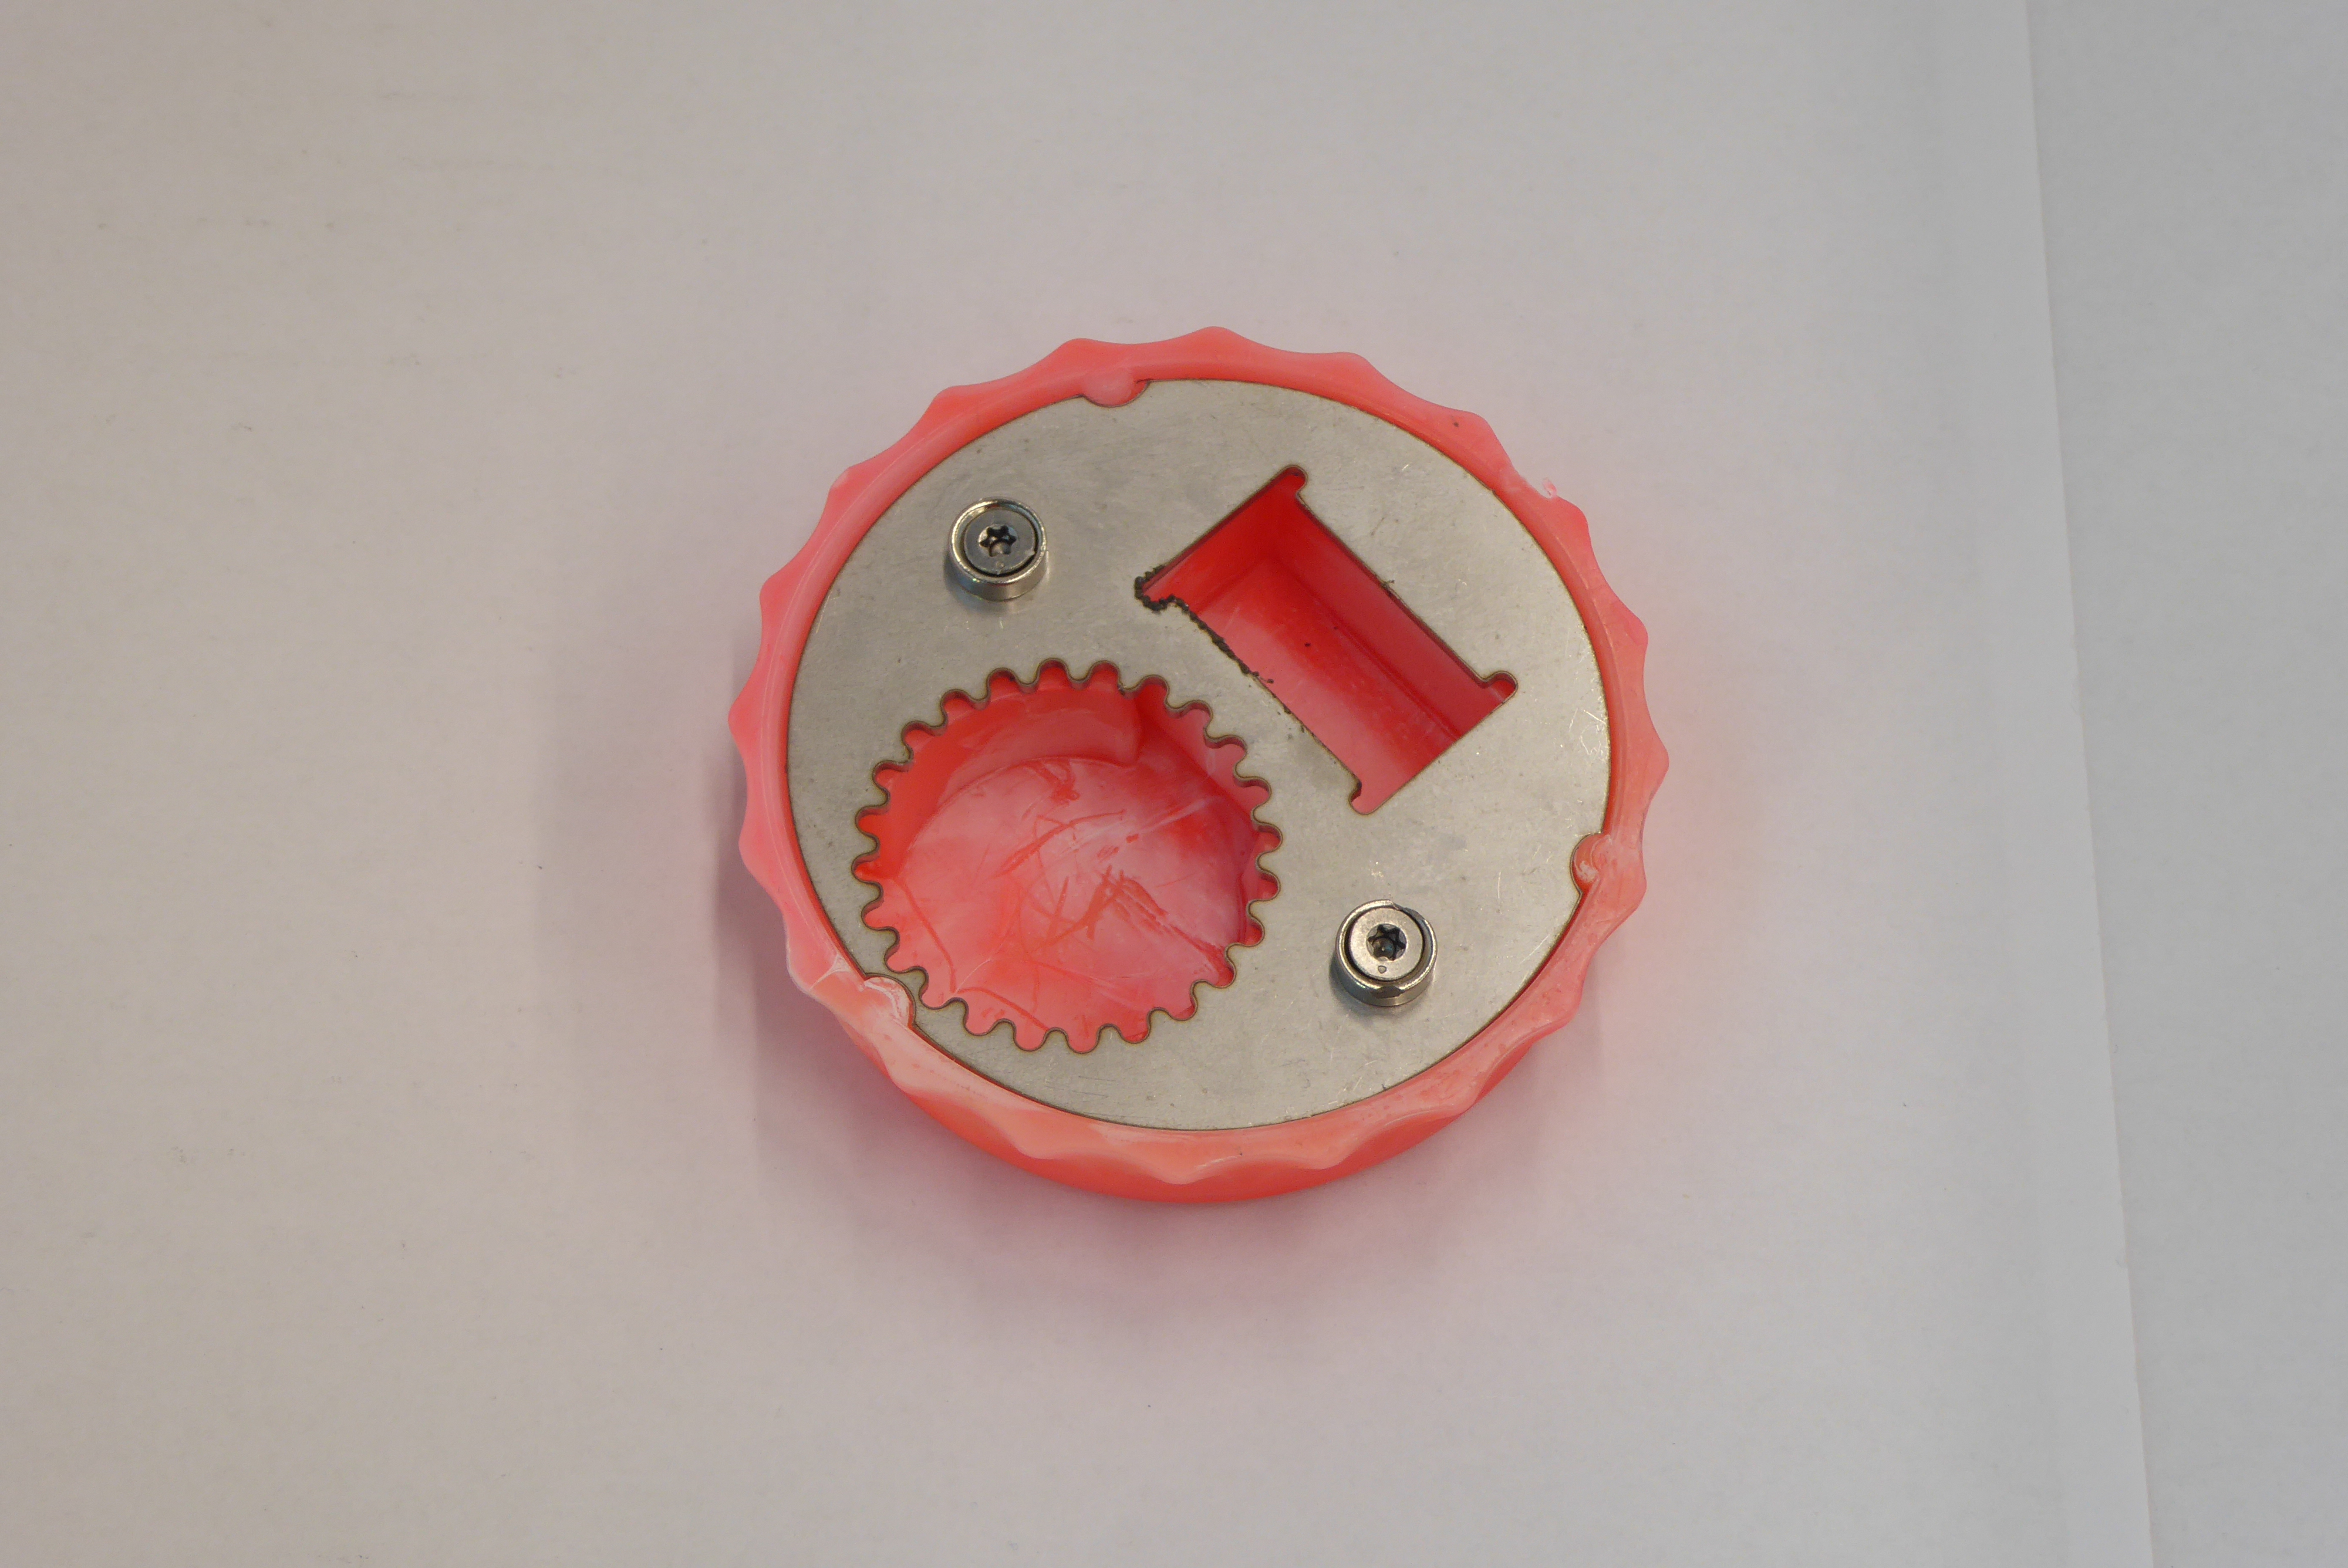
Label: Bottle Opener